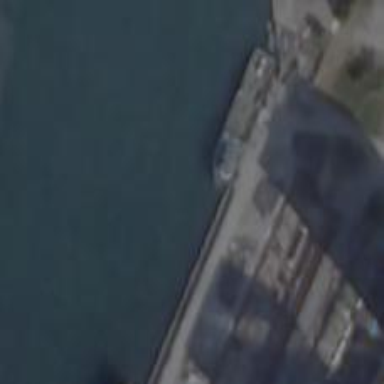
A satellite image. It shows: Man-made pier.